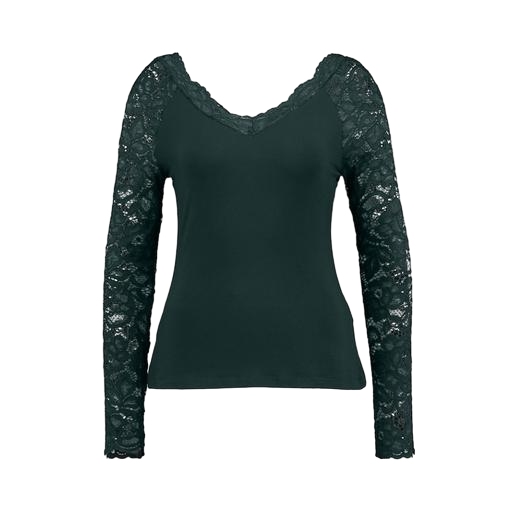
black lace-sleeve v-neck top only macy, green lace-panel top, green exclusive lace tee, white background